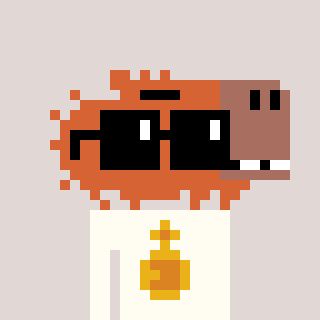
a pixel art character with square black sunglasses, a capybara-shaped head and a grayscale-colored body on a warm background